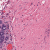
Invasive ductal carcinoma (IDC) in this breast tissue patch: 0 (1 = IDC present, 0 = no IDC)